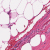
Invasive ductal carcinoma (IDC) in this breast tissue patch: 0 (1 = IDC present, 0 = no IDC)